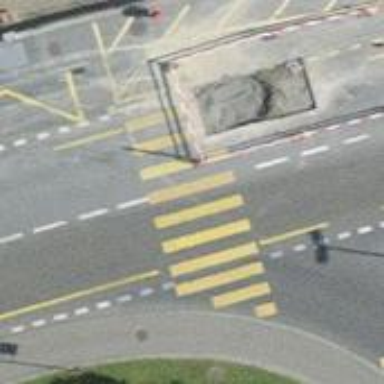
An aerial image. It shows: Uncontrolled zebra crossing with zebra markings.